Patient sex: M
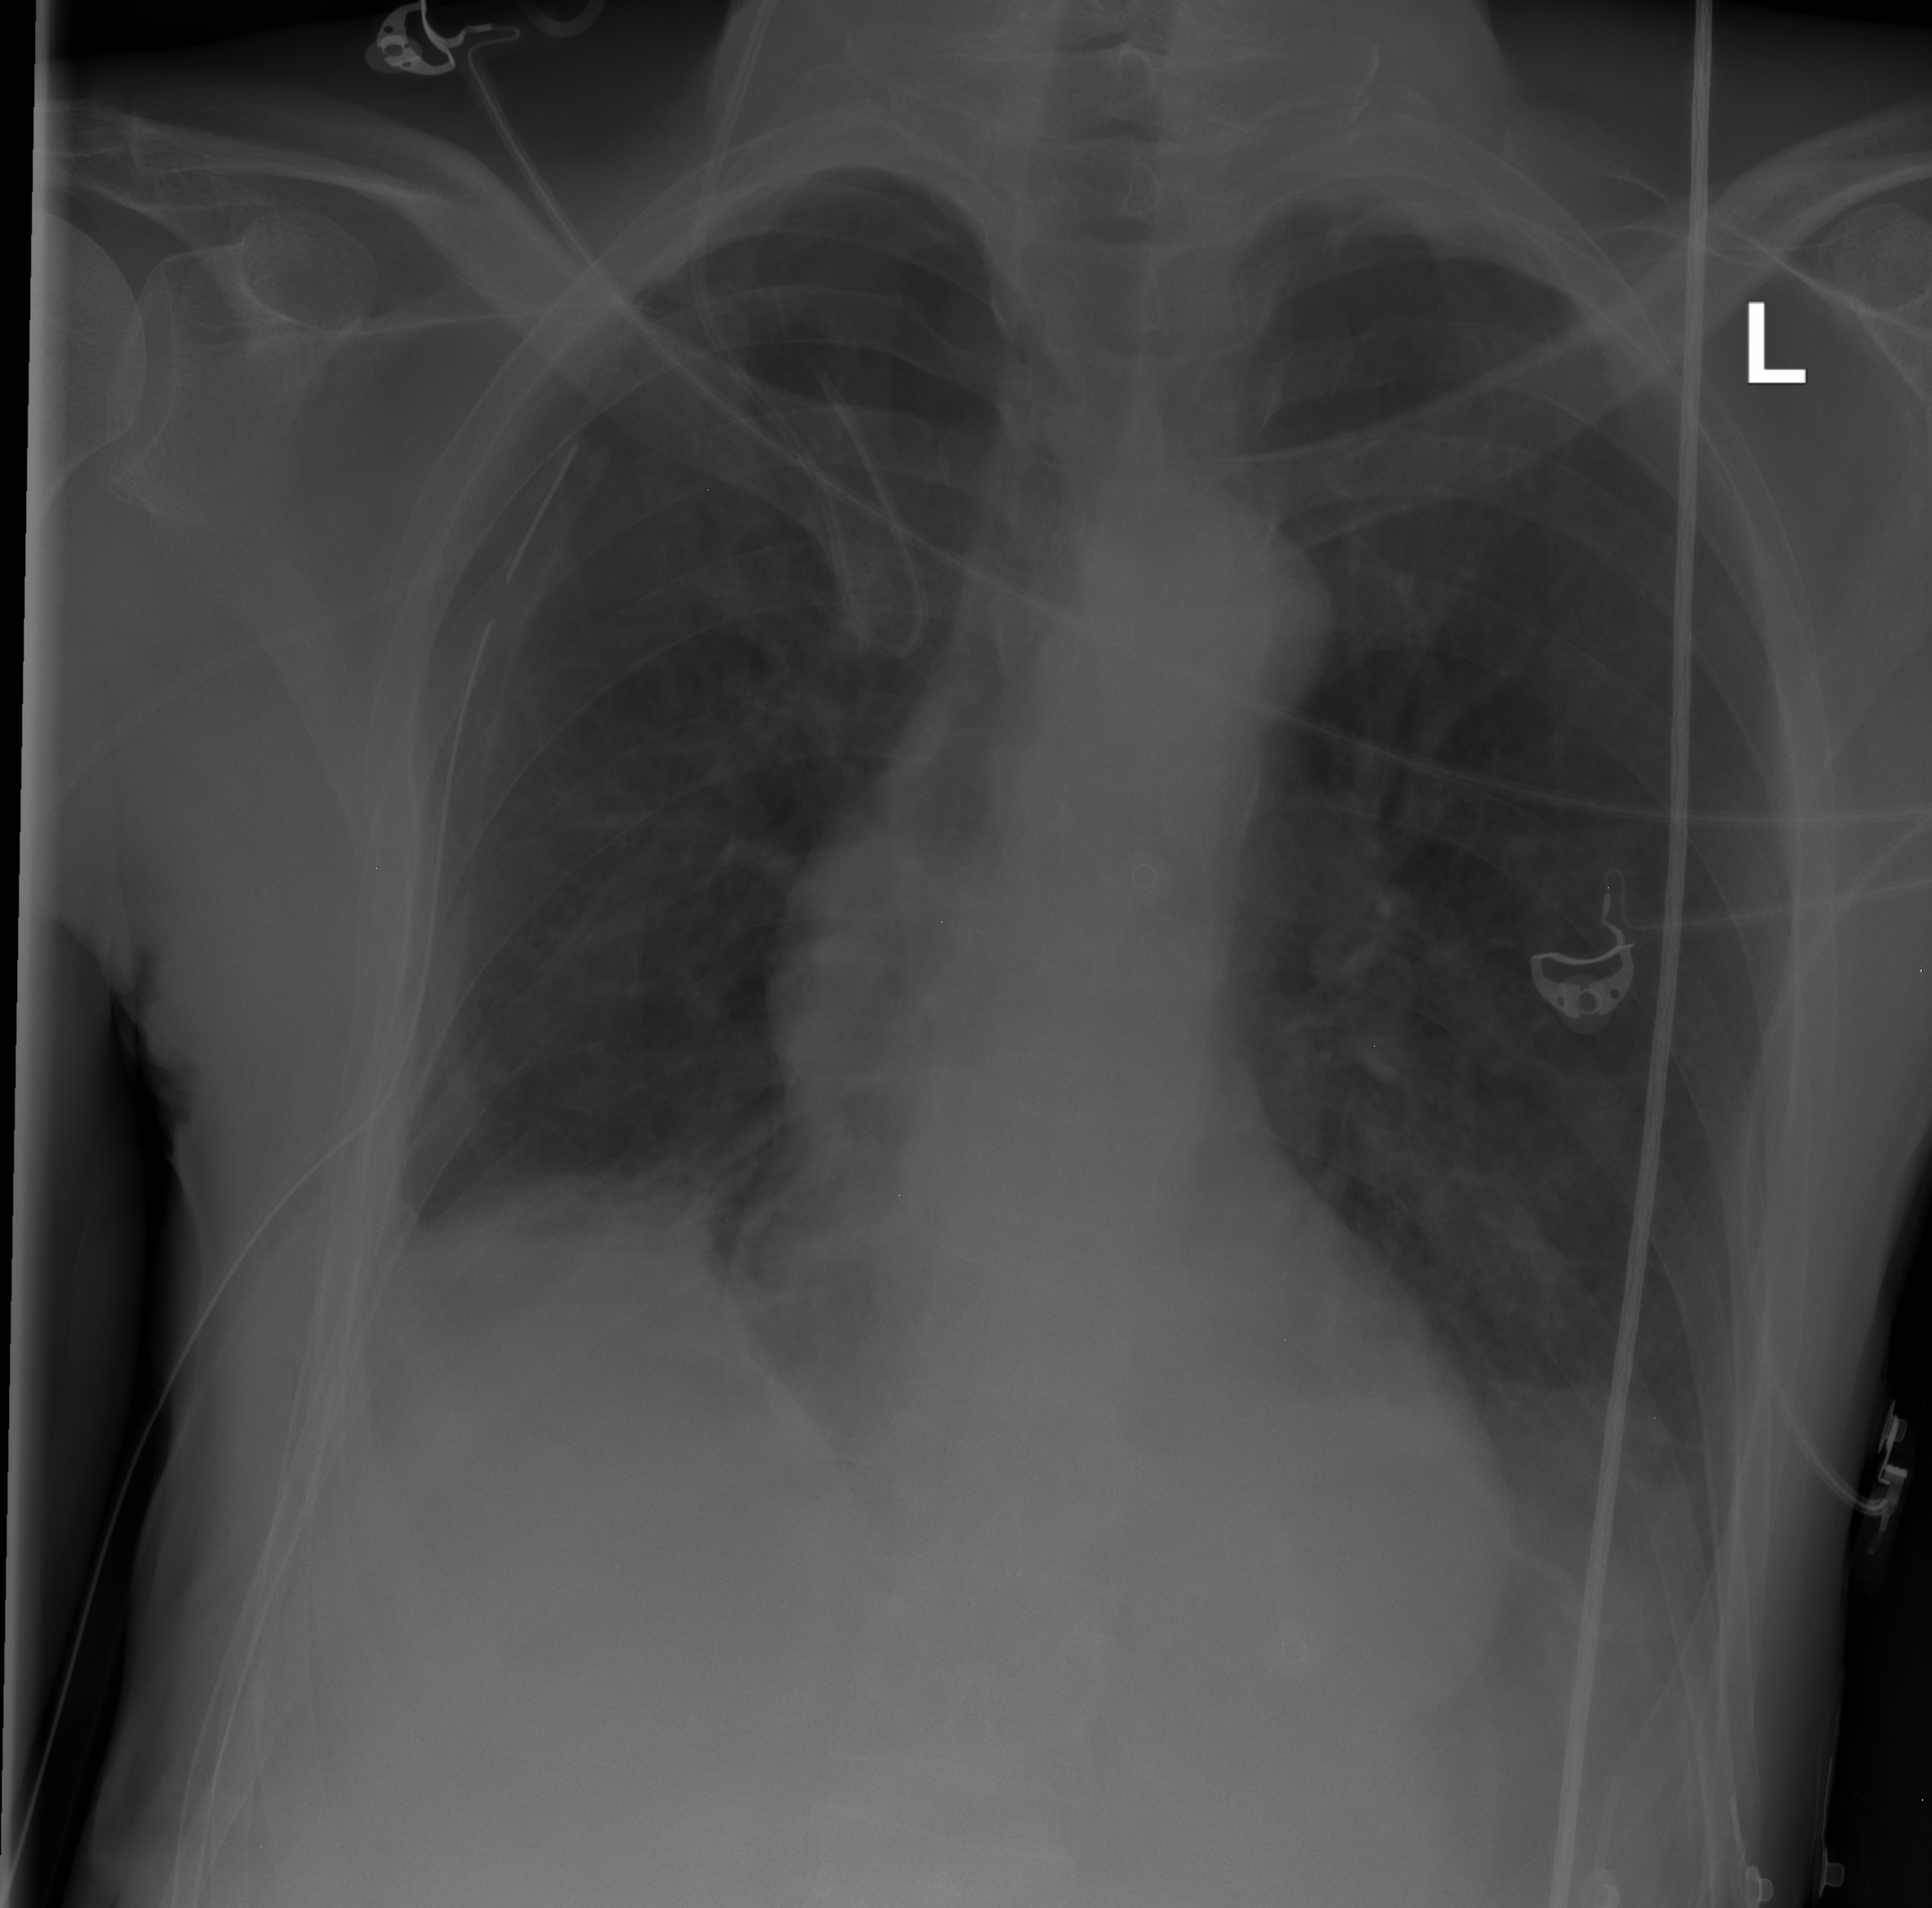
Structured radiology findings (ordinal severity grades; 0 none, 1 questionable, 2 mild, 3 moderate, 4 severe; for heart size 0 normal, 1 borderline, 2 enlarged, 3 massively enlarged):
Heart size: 0
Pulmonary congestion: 0
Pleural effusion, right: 0
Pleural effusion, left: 0
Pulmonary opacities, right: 0
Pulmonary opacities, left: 0
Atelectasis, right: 2
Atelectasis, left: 2